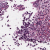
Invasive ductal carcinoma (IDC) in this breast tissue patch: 0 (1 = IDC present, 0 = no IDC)